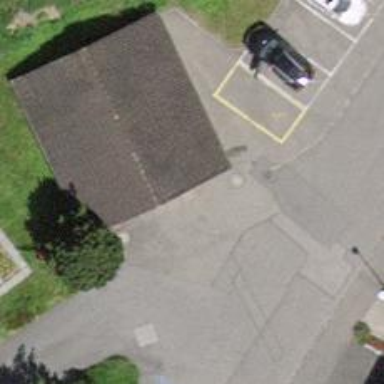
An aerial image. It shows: Post box is visible.